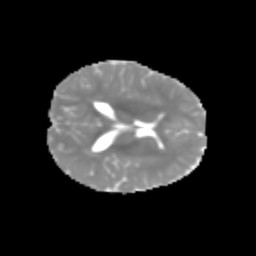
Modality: MD
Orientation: axial
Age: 6
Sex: female
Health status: healthy